Field crop: maize
Growth stage: 2
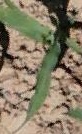
Species: maize